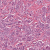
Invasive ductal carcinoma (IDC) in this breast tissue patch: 1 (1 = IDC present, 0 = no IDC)